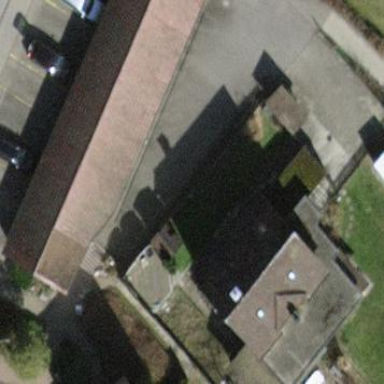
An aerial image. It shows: Group of garages.